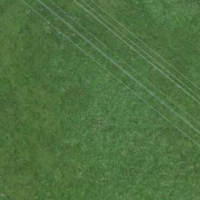
EUNIS habitat code: 25
Species observed at this site:
Arenaria interpres
Ardea alba